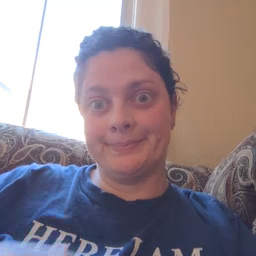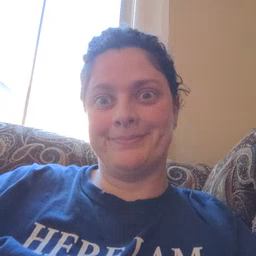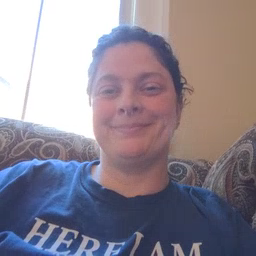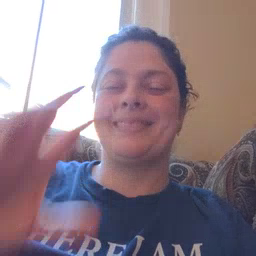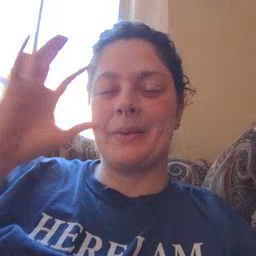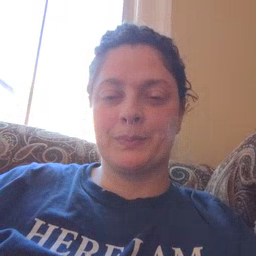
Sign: cloud